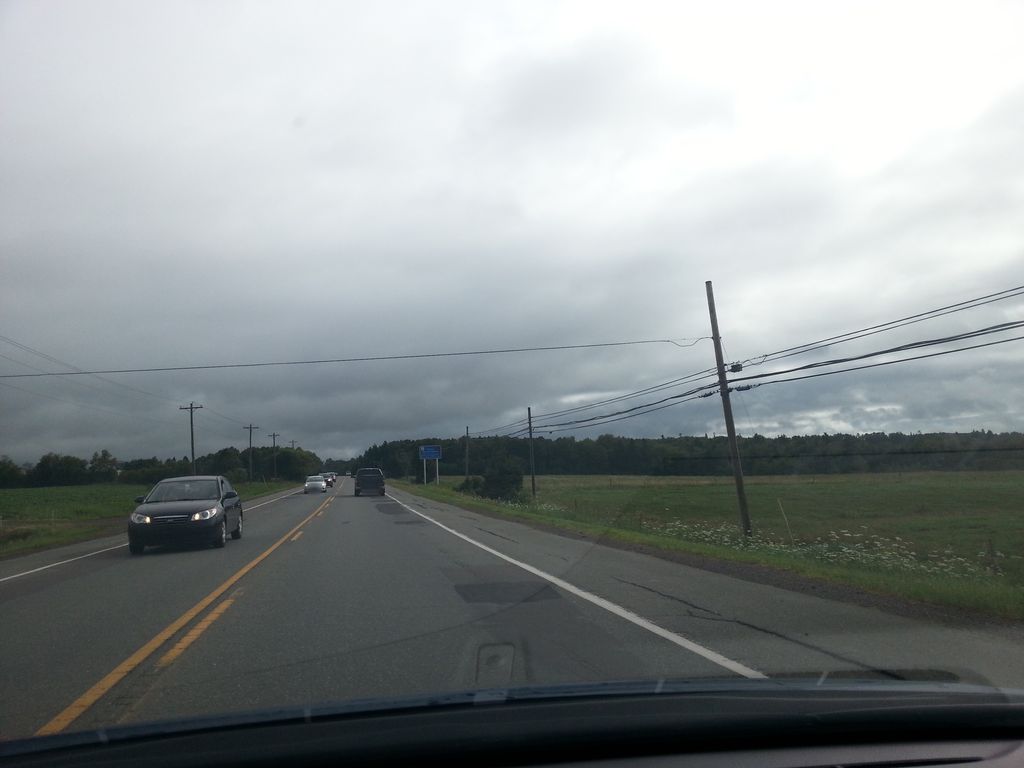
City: charlottetown